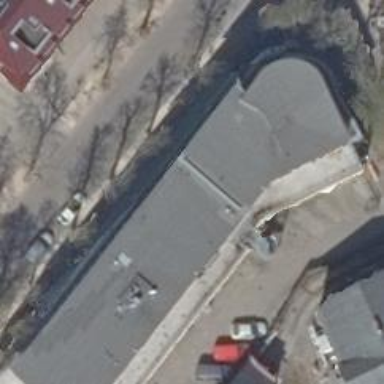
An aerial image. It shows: Restaurant.